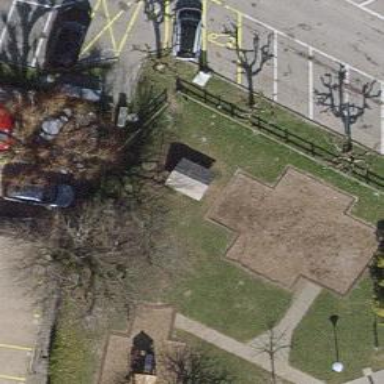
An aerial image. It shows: Playground area for leisure activities on the land.